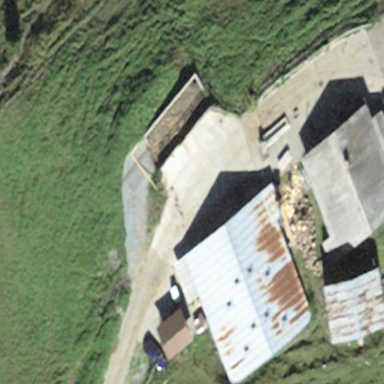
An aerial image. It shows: Cowshed building.